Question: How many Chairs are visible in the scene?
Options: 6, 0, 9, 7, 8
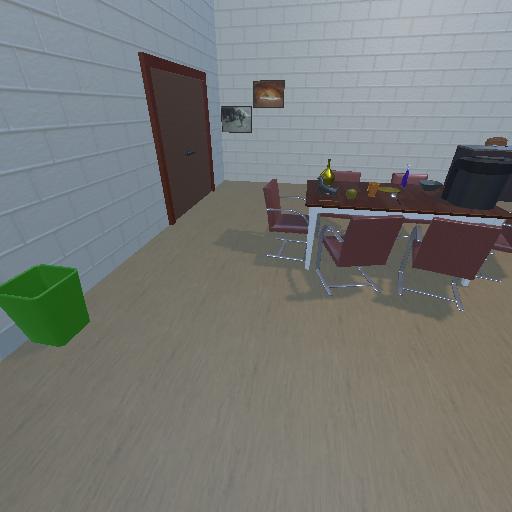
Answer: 6